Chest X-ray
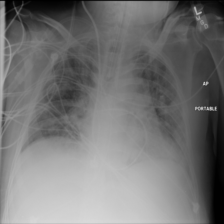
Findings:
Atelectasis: negative
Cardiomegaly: negative
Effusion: negative
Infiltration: positive
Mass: negative
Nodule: negative
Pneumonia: negative
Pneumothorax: negative
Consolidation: negative
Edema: negative
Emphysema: negative
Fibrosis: negative
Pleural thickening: negative
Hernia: negative